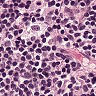
Metastatic tissue present: no